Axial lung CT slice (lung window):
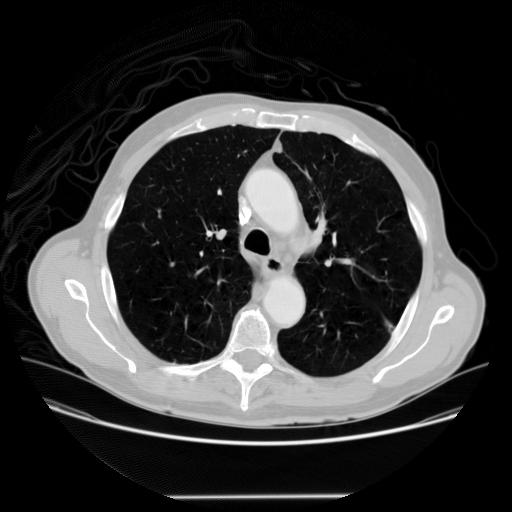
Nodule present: no